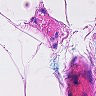
Metastatic tissue present: no